Aerial crown-view tile of a tropical tree (Barro Colorado Island, Panama), acquired 20250616:
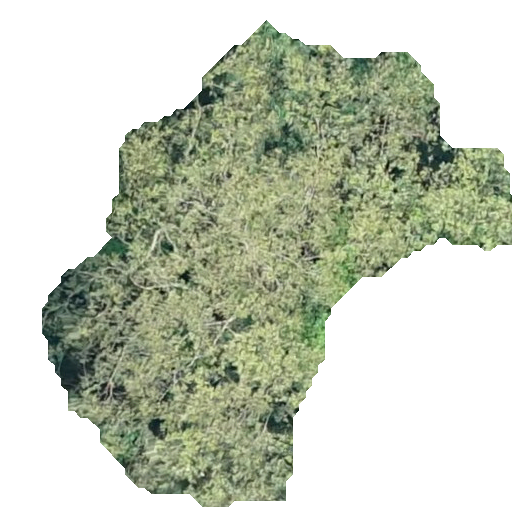
Species: Guazuma ulmifolia
GBIF accepted scientific name: Guazuma ulmifolia
Crown area: 181.824 m²